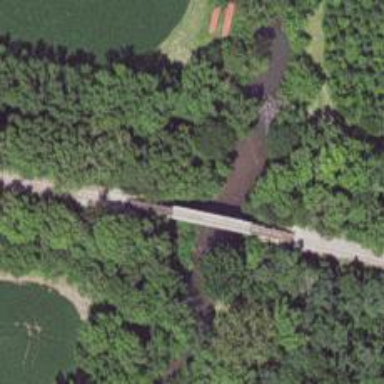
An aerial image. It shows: Bridge over railway line.